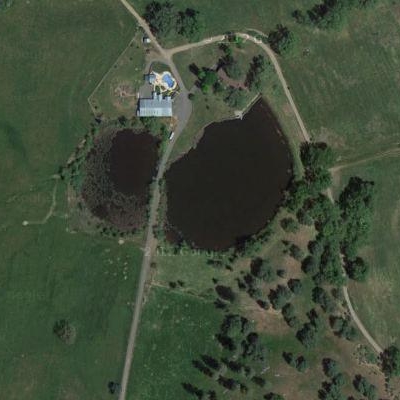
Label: dRiverLake